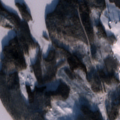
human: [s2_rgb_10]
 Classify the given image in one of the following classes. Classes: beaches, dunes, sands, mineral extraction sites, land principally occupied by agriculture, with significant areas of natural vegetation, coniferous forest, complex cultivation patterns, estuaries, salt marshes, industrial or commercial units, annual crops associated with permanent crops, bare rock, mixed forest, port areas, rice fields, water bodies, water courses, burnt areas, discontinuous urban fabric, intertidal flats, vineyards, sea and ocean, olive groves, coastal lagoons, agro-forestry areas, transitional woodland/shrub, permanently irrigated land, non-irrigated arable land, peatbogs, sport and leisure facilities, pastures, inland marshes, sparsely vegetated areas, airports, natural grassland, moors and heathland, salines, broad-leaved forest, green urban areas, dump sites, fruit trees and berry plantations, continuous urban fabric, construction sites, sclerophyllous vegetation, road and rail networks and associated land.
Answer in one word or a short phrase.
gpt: non-irrigated arable land, coniferous forest, mixed forest, transitional woodland/shrub, water bodies